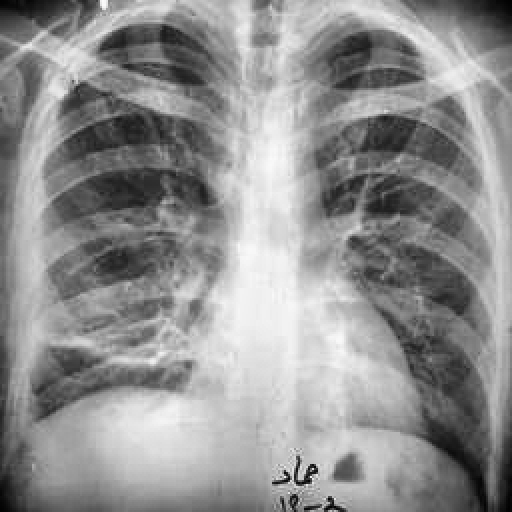
Finding: TUBERCULOSIS